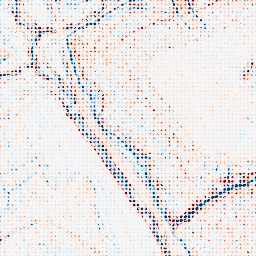
Category: edge_preserving
Decomposition family: anisotropic_diffusion
Decomposition parameters: iterations: 10
kappa: 50
gamma: 0.15
Upsampling method: sinc_hamming
Upsampling parameters: scale: 8
kernel_size: 4
Upsampling scale: 8